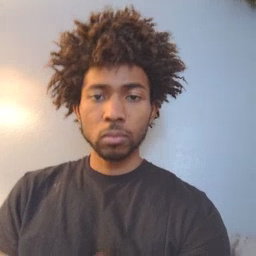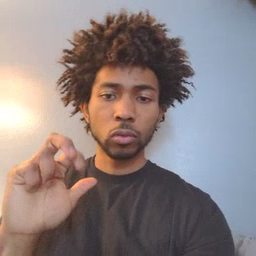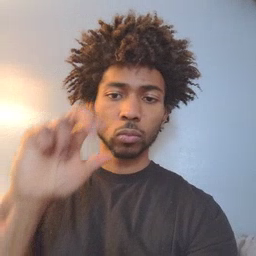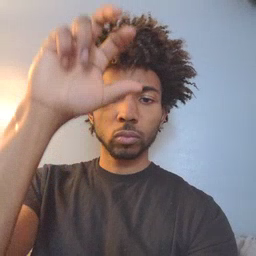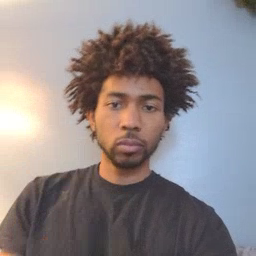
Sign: stairs